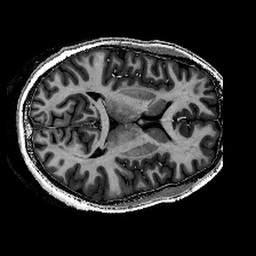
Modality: T1w
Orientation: axial
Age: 23
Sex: female
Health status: healthy
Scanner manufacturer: siemens
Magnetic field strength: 9.4 T
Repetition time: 6 s
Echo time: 0.003 s